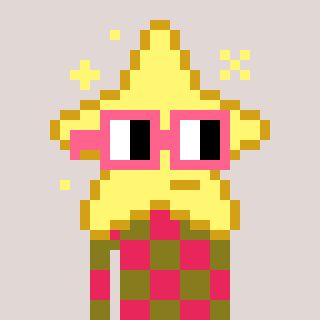
a pixel art character with square pink glasses, a star-shaped head and a gunk-colored body on a warm background